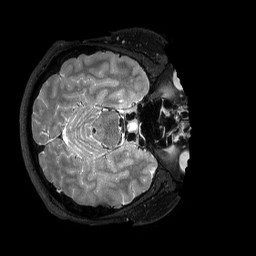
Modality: T2w
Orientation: axial